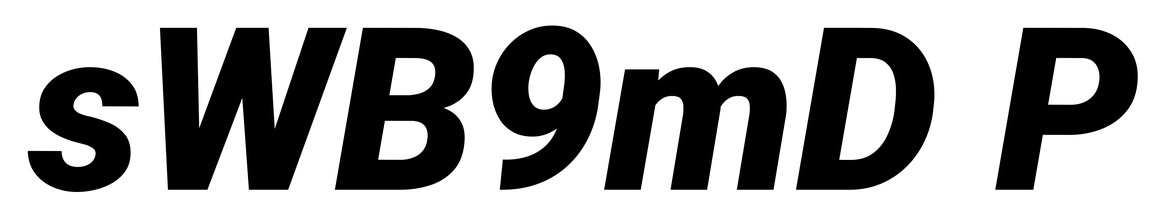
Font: Roboto-Italic_Black_Italic